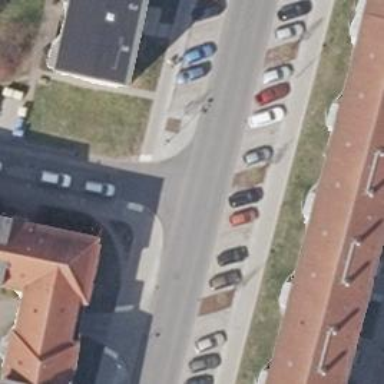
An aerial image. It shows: Residential road with asphalt surface. There are sidewalks on both sides of the road and diagonal parking lanes.